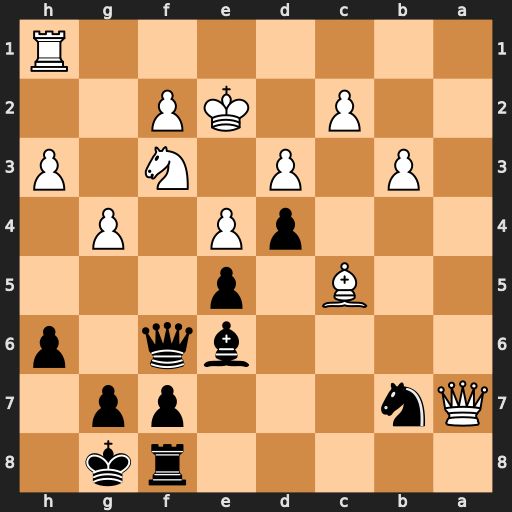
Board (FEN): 5rk1/Qn3pp1/4bq1p/2B1p3/3pP1P1/1P1P1N1P/2P1KP2/7R
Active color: b
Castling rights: -
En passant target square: -
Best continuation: Nxc5 Qxc5 Rc8 Qxe5 Rxc2+